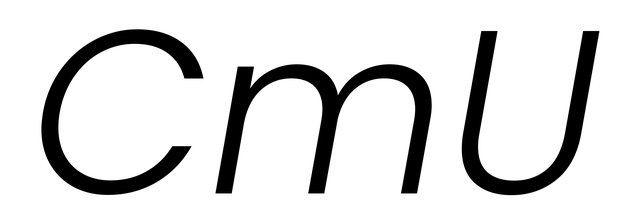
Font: Poppins-LightItalic